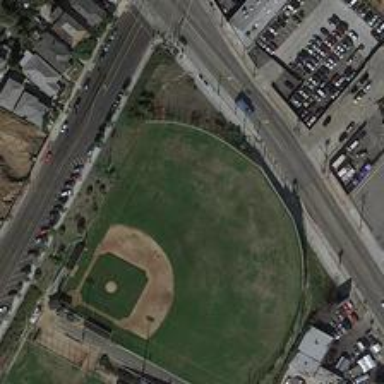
The slender road seperate the parking lot and the fan-shaped baseball field from each other .